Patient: sex F, age 58
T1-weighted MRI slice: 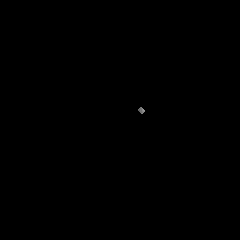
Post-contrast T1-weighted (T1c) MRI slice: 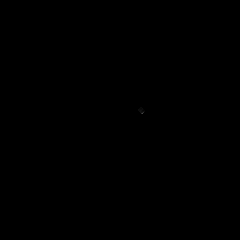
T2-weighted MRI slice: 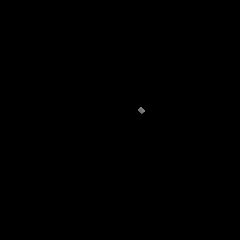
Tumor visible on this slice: no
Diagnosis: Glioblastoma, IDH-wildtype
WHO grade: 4